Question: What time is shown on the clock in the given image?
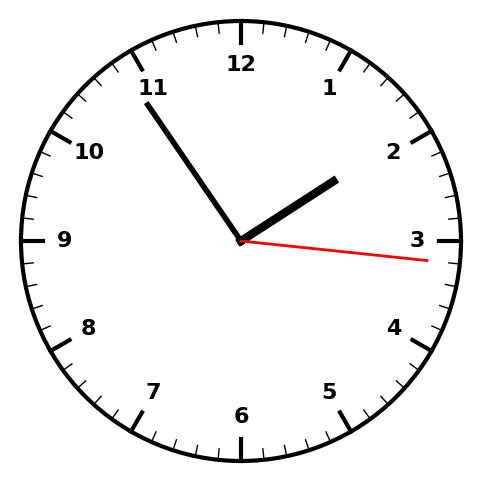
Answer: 01:54:16